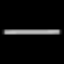
Label: line